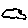
Label: car